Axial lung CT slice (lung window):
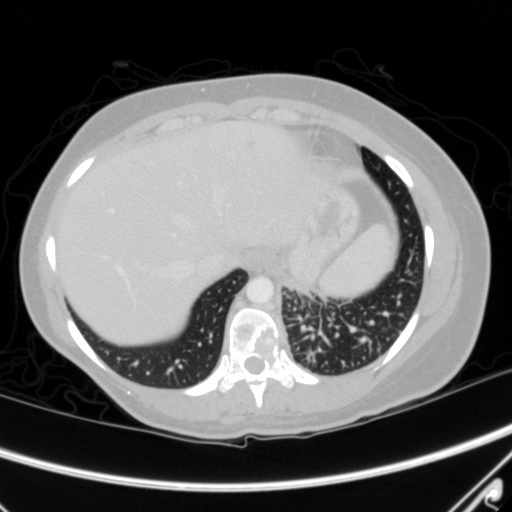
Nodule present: no